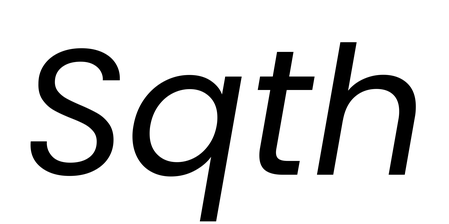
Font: Poppins-Italic